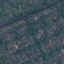
Land use / land cover class: Residential